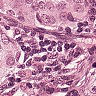
Metastatic tissue present: yes